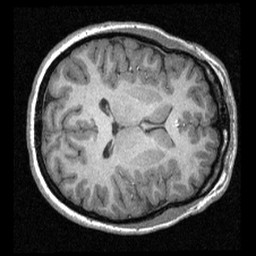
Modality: T1w
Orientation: axial